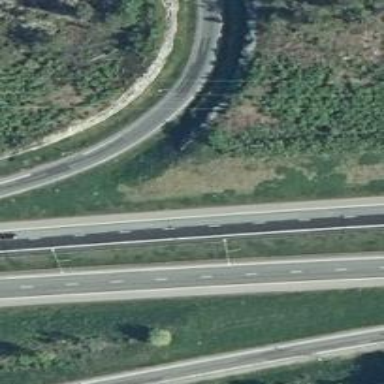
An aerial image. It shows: Motorway.